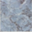
Piece: xx